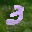
Label: 3